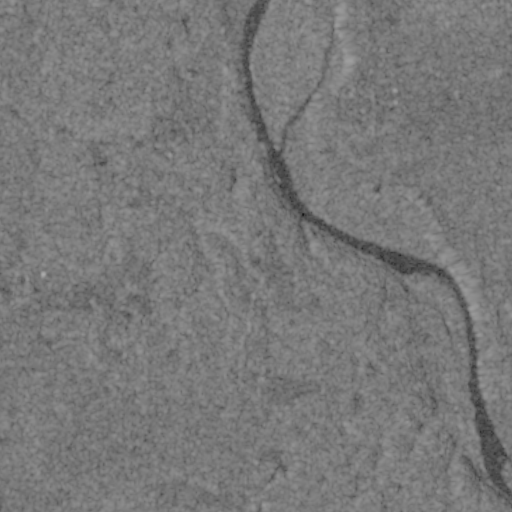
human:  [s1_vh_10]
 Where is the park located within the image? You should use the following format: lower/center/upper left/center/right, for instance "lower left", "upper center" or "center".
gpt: The park is located in the lower left of the image.
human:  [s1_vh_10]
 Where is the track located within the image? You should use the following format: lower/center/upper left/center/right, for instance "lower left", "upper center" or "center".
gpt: There is no track in the image.

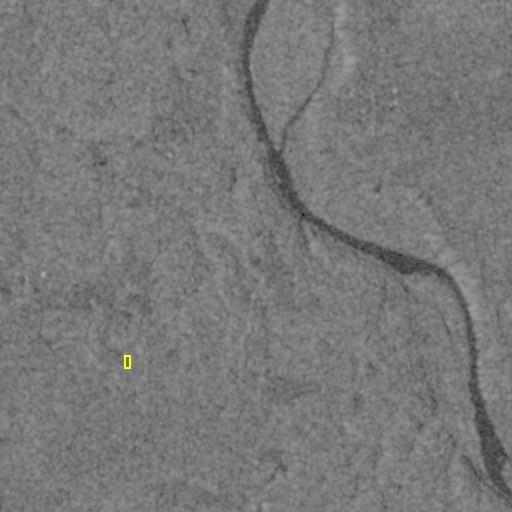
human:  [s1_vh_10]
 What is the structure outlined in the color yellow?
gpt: The structure outlined in yellow is a park.
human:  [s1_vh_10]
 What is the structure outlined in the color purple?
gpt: There is no purple outline.